Interaction volume radius: 10 \u00c5
Interaction volume height: 20 \u00c5
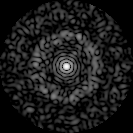
Disorder parameter: 0.8459